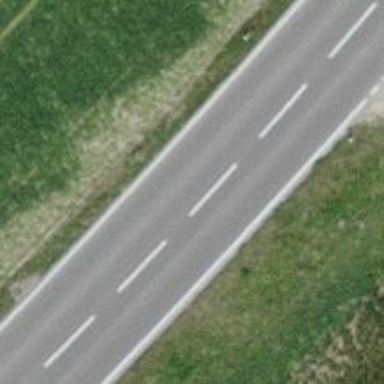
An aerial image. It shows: Primary highway.